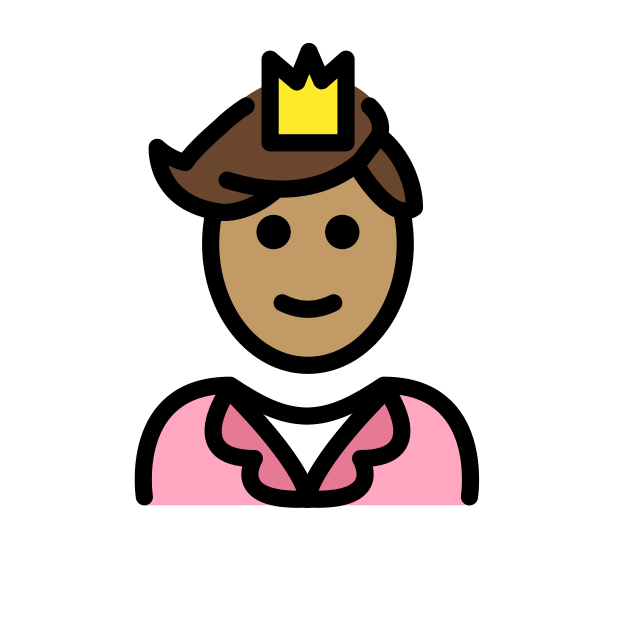
prince: medium skin tone